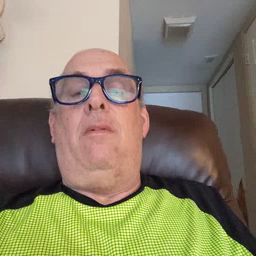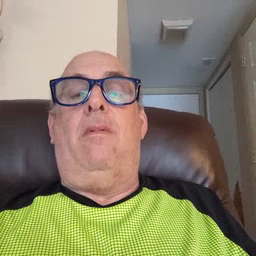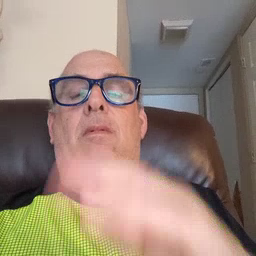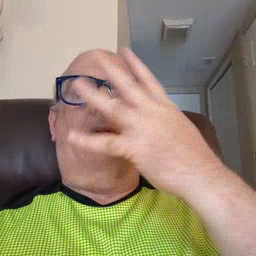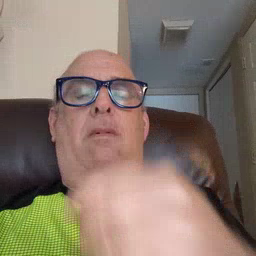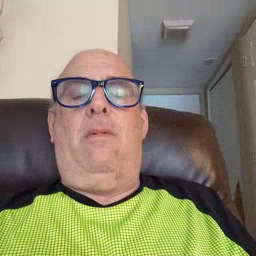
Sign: pretty